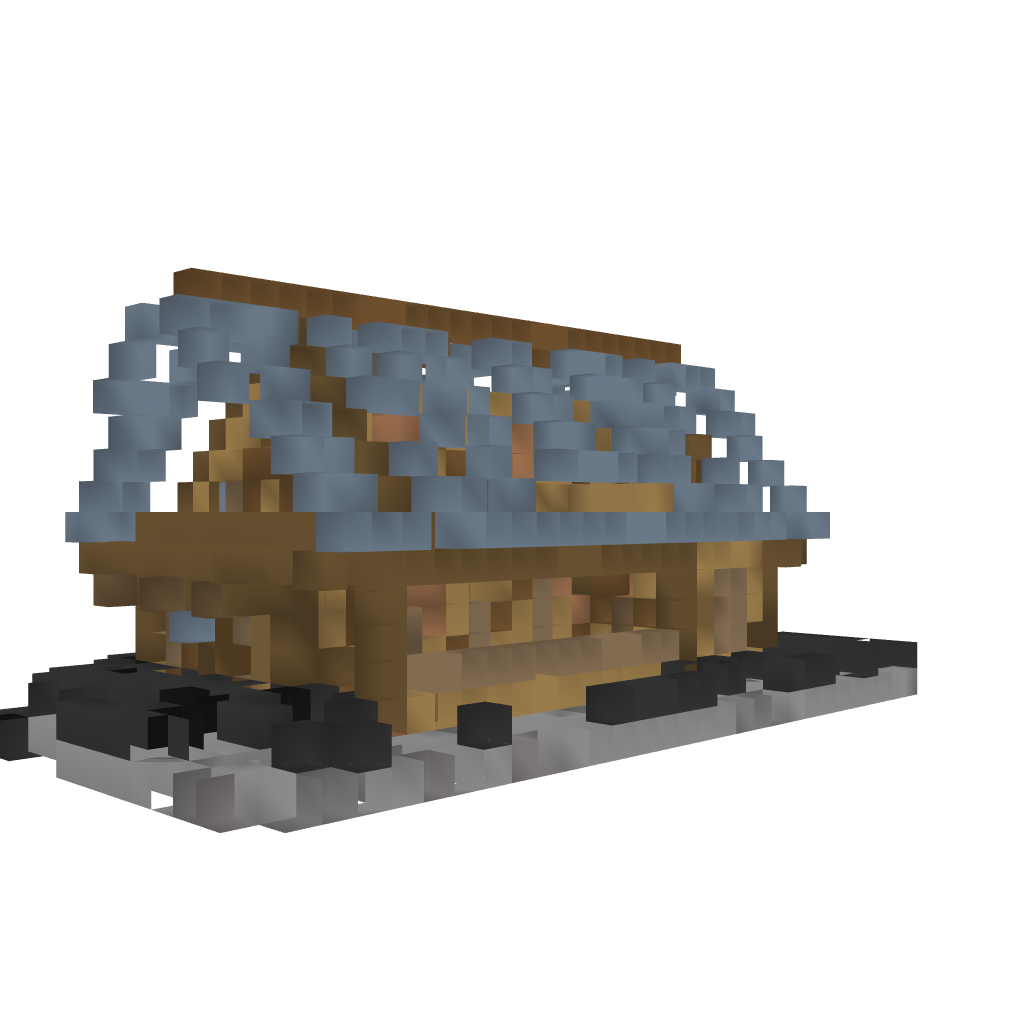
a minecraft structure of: rustic home